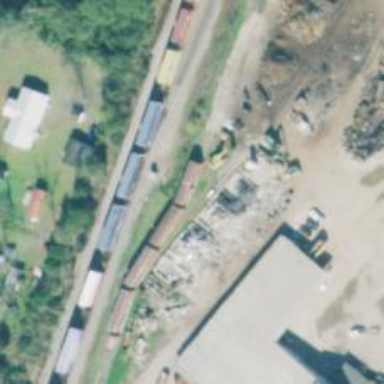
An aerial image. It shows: Railway spur service.